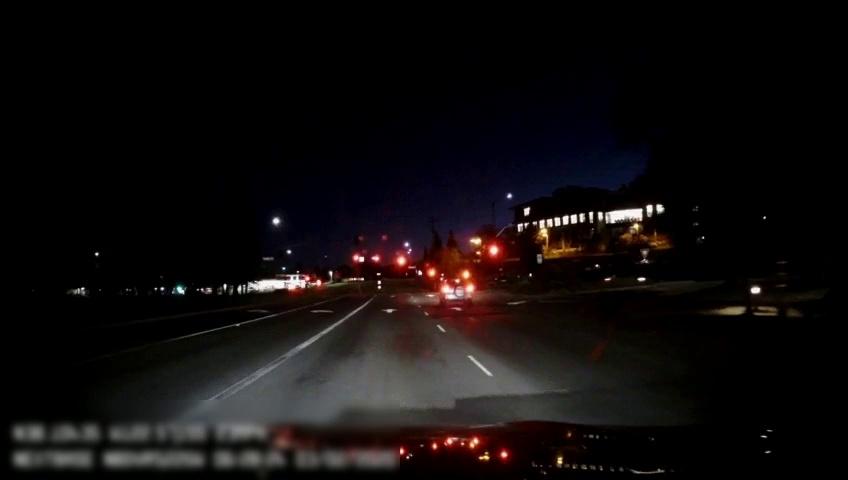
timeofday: Night
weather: Cloudy
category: Drivable Space
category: Vehicles | SUV
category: Lanes | Current Lane
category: Lanes | Current Lane
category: Lanes | Alternate Lane
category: Traffic | Lights
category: Traffic | Lights
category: Traffic | Lights
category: Traffic | Lights